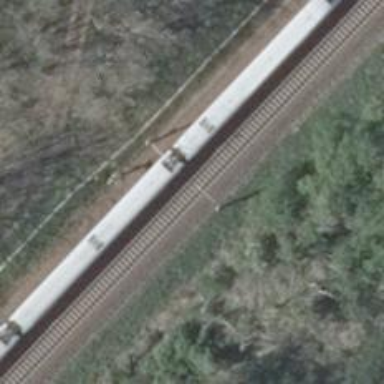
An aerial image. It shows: Milestone along the railway track with catenary mast.